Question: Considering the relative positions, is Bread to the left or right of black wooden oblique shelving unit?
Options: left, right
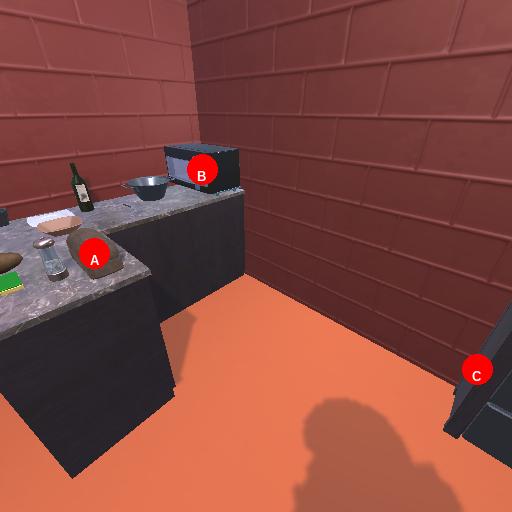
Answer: left